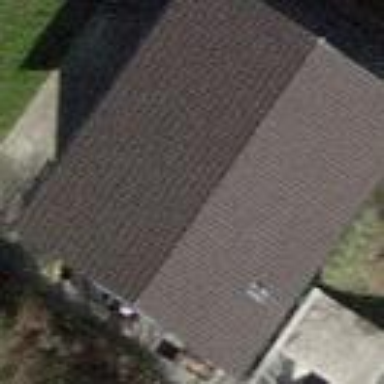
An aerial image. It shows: Detached building.